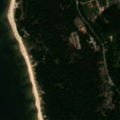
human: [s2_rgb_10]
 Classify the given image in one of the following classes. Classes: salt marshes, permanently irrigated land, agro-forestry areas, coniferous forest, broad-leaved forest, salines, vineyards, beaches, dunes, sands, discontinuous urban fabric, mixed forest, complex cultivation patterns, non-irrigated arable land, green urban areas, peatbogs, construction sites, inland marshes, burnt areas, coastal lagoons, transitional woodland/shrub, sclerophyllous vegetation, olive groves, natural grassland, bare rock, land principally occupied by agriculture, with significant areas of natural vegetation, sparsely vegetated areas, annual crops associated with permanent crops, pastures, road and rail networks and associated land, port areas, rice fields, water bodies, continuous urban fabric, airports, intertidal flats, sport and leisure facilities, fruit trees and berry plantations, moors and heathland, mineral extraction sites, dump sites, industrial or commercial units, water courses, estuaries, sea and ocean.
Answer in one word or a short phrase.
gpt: discontinuous urban fabric, green urban areas, complex cultivation patterns, broad-leaved forest, coniferous forest, mixed forest, beaches, dunes, sands, sea and ocean